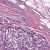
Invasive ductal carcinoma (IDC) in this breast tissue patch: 1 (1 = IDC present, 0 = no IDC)